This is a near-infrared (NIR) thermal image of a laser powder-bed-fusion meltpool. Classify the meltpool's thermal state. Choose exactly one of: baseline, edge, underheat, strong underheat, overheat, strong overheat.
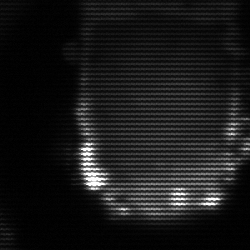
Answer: baseline